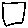
Label: square